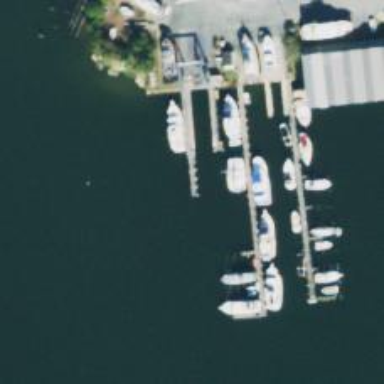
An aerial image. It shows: Pier with boat lift on the waterway.